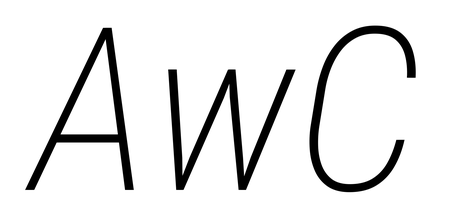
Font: Roboto-Italic_Condensed_ExtraLight_Italic